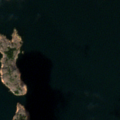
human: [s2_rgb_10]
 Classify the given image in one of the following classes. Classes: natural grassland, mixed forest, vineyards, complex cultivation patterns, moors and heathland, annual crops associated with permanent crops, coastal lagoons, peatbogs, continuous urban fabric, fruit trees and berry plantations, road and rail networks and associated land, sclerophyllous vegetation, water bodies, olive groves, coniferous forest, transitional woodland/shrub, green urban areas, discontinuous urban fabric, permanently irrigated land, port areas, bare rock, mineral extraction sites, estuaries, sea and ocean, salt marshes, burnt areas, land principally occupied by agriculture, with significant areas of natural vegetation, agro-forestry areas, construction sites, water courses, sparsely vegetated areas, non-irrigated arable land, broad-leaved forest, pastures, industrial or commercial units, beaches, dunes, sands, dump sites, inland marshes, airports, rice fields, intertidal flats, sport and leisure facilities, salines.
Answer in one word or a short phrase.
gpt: mixed forest, sea and ocean